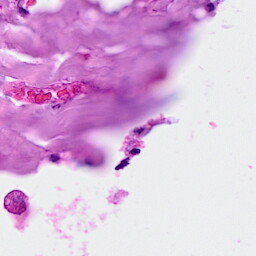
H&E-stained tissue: Breast